Interaction volume radius: 10 \u00c5
Interaction volume height: 10 \u00c5
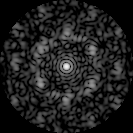
Disorder parameter: 0.7148